Question: I am adding a list of addresses into Mappoint using C#.
'''
foreach (Stop stop in _stops)
_route.Waypoints.Add(_mpMap.FindAddressResults(stop.Street, stop.City, "", "Oregon", stop.Zip)[1]);
'''
Sometimes address format is wrong and because of that I get either crash or complected wrong address.
In mappoint (application) you can search for places and if mappoint finds multiple or you make a mistake in address, it opens a find and gives you options to search and/or add address anyway.
Example:

Notice how entered address is poorly formatted, but mapoint could easly find full address with normal formatting. Sometimes there are more results and I need to be able to select manually if that happens. Question: How?
I can call dialog itself with method 'ShowFindDialog' and I can get the count of results found with .Count parameter
'''
MapPoint.FindResults results = _mpMap.FindAddressResults(stop.Street, stop.City, "", "Oregon", stop.Zip);
MessageBox.Show("Found " + results.Count + " results");
'''
But I can't find a way to specify address to 'ShowFindDialog'
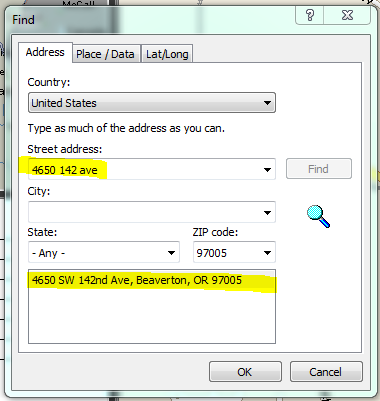
Answer: You are abusing FindAddressResults. This does not return a simple array (which is how you are treating it), but a FindResults collection.
The FindResults collection includes a property called "ResultsQuality". This is fully documented in the help file that comes with MapPoint, but you check this value before blindly assuming the collection contains one or more results!
The ResultsQuality property is set to a GeoFindResultsQuality enumeration. You want to check for geoAllResultsValid (0) or geoFirstResultGood (1). The other values indicate no results or ambiguus results.
Here's the VB6 example from the docs:
'''
Sub AddPushpinToGoodFindMatch()
Dim objApp As New MapPoint.Application
Dim objFR As MapPoint.FindResults
'Set up the application
objApp.Visible = True
objApp.UserControl = True
'Get a FindResults collection
Set objFR = objApp.ActiveMap.FindResults("Seattle")
'If the first result is a good match, then use it
If objFR.ResultsQuality = geoFirstResultGood Then
objApp.ActiveMap.AddPushpin objFR.Item(1)
Else
MsgBox "The first result was not a good match."
End If
End Sub
'''
FindResults() is an old method which returns the same FindResults class, but using FindAddressResults (as you are doing) is generally a much better thing to do.
---
Addenda: As this general problem is such a common problem (probably due to bad sample code in the MapPoint docs that is blindly cut&pasted), I've written an article about <URL>, on my "MapPoint HowTo" pages.